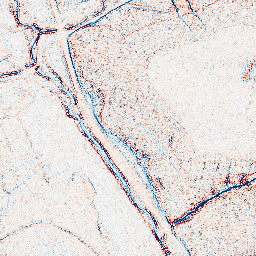
Category: classical
Decomposition family: uniform
Decomposition parameters: size: 3
Upsampling method: fft_zeropad
Upsampling parameters: scale: 4
Upsampling scale: 4